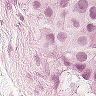
Metastatic tissue present: yes